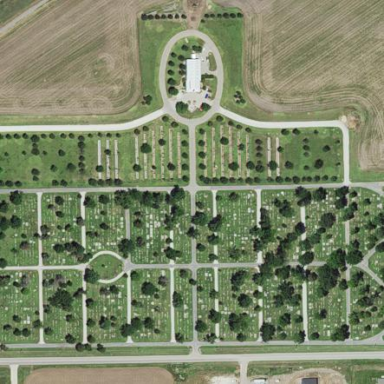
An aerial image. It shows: Cemetery or graveyard.